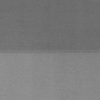
Label: dusty